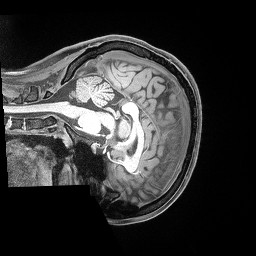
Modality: T1w
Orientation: sagittal
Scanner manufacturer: siemens
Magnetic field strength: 3 T
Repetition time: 2.53 s
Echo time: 0.00169 s